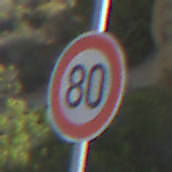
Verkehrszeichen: Geschwindigkeit80
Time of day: MorningAfternoon
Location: Outdoor (Nature)
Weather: Clear
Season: NotSpecified
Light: Natural